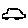
Label: car